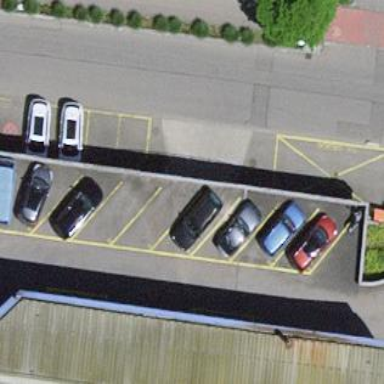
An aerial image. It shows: Street-side parking area with diagonal orientation.